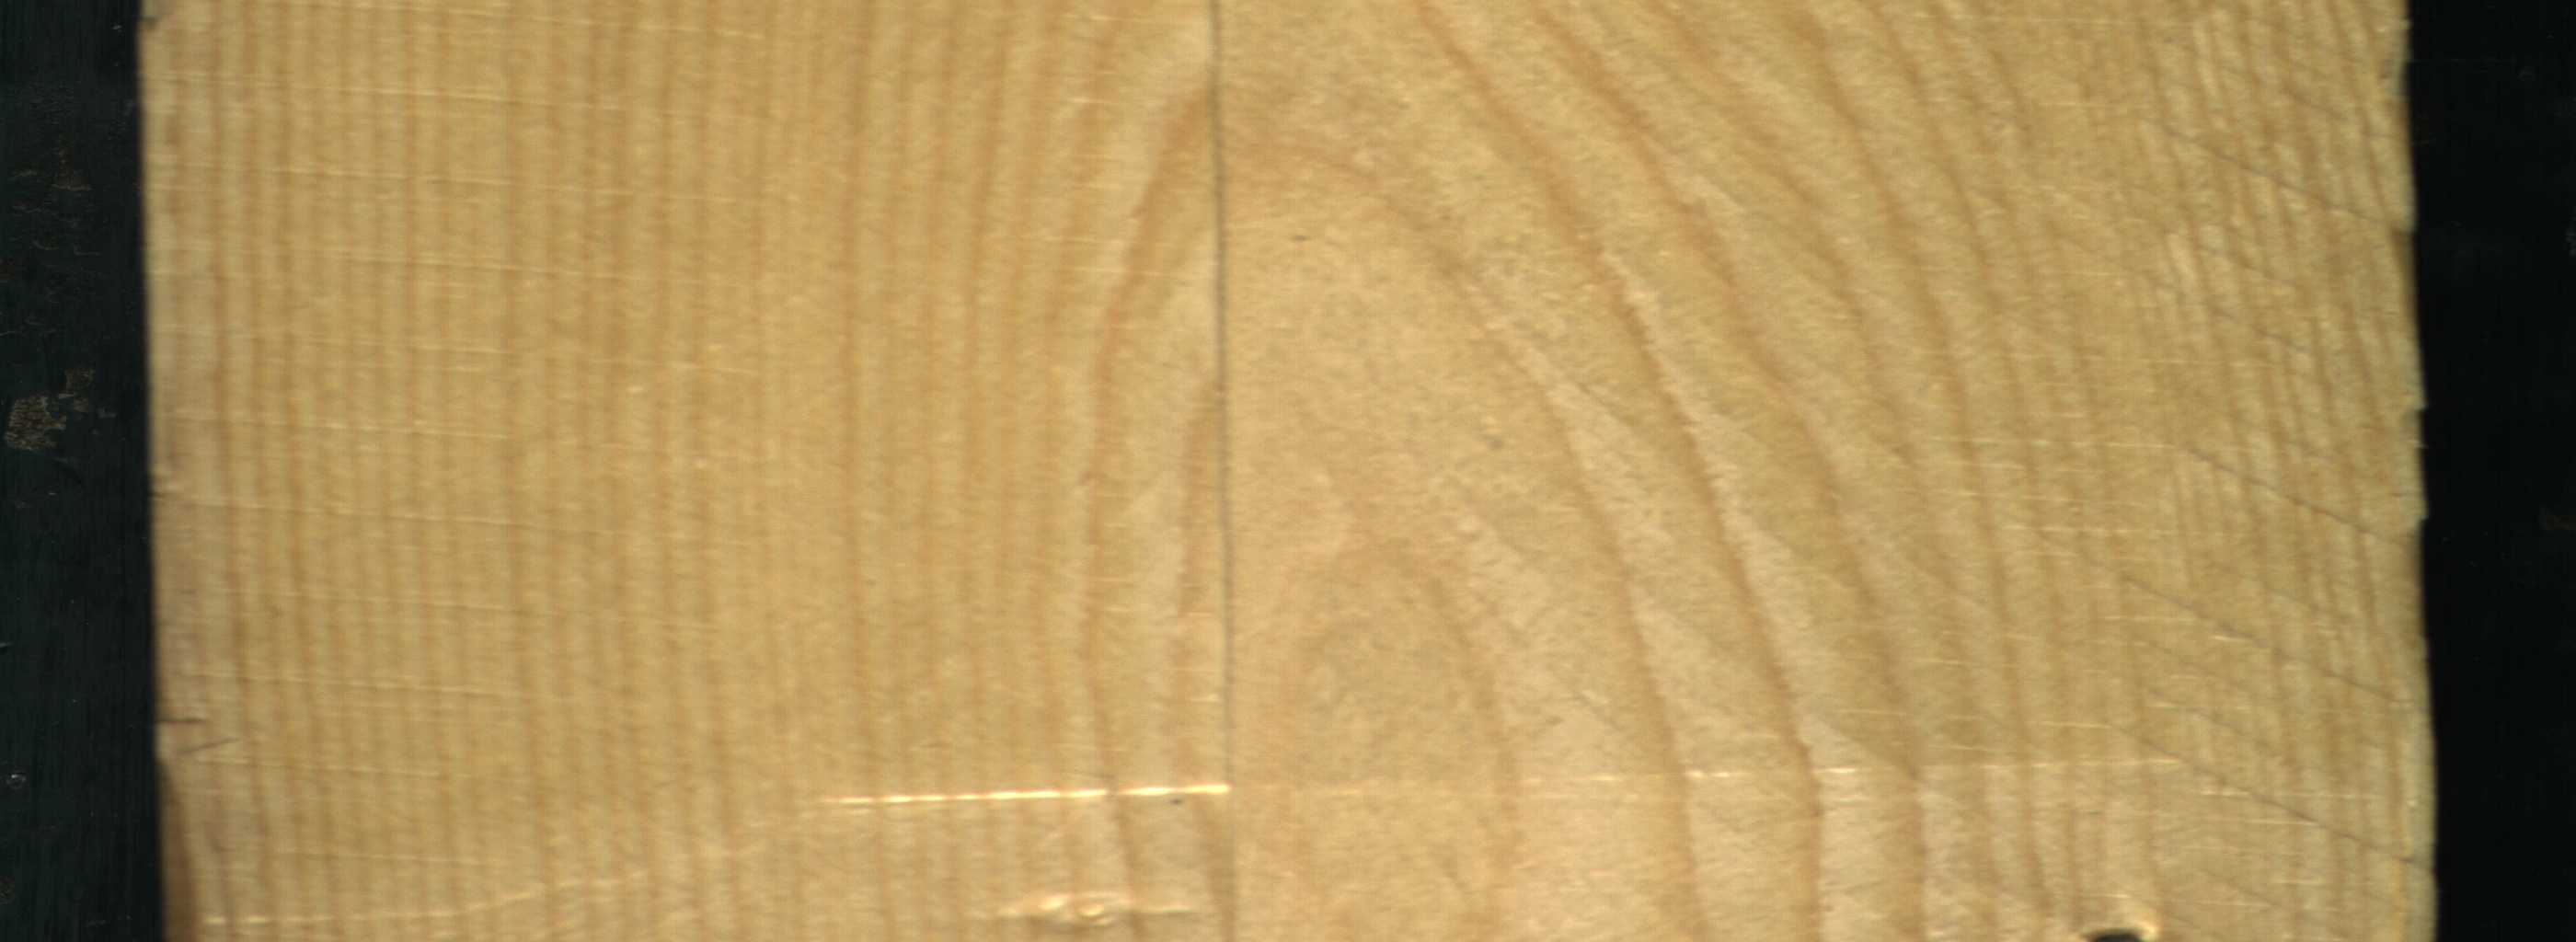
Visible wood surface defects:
Dead_Knot